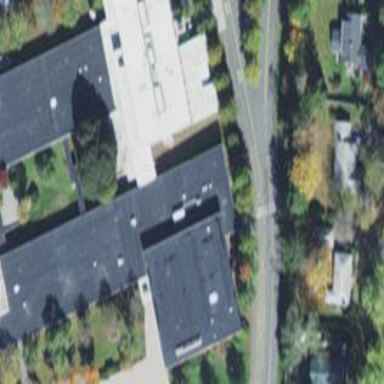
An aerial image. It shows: Building part with flat roof.